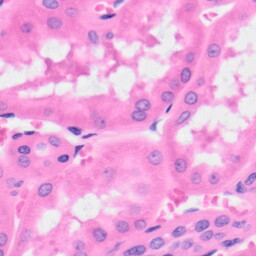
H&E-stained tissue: Kidney